Field crop: maize
Growth stage: 2
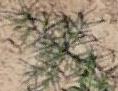
Species: salsola